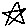
Label: star